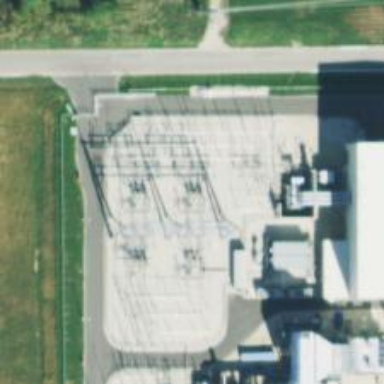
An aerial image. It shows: Switch for power supply.